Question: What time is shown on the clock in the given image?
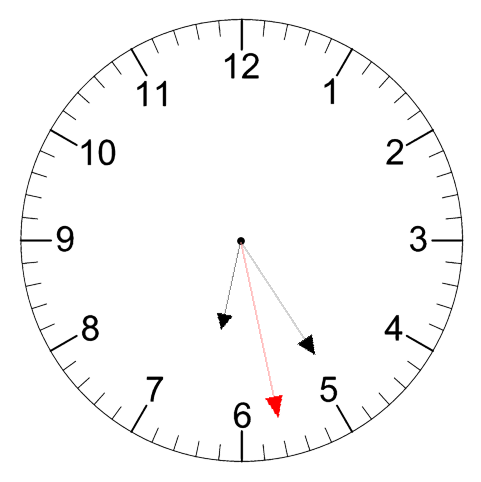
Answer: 06:24:28